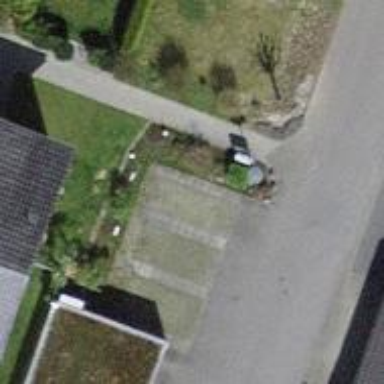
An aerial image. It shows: Parking available on the street side.